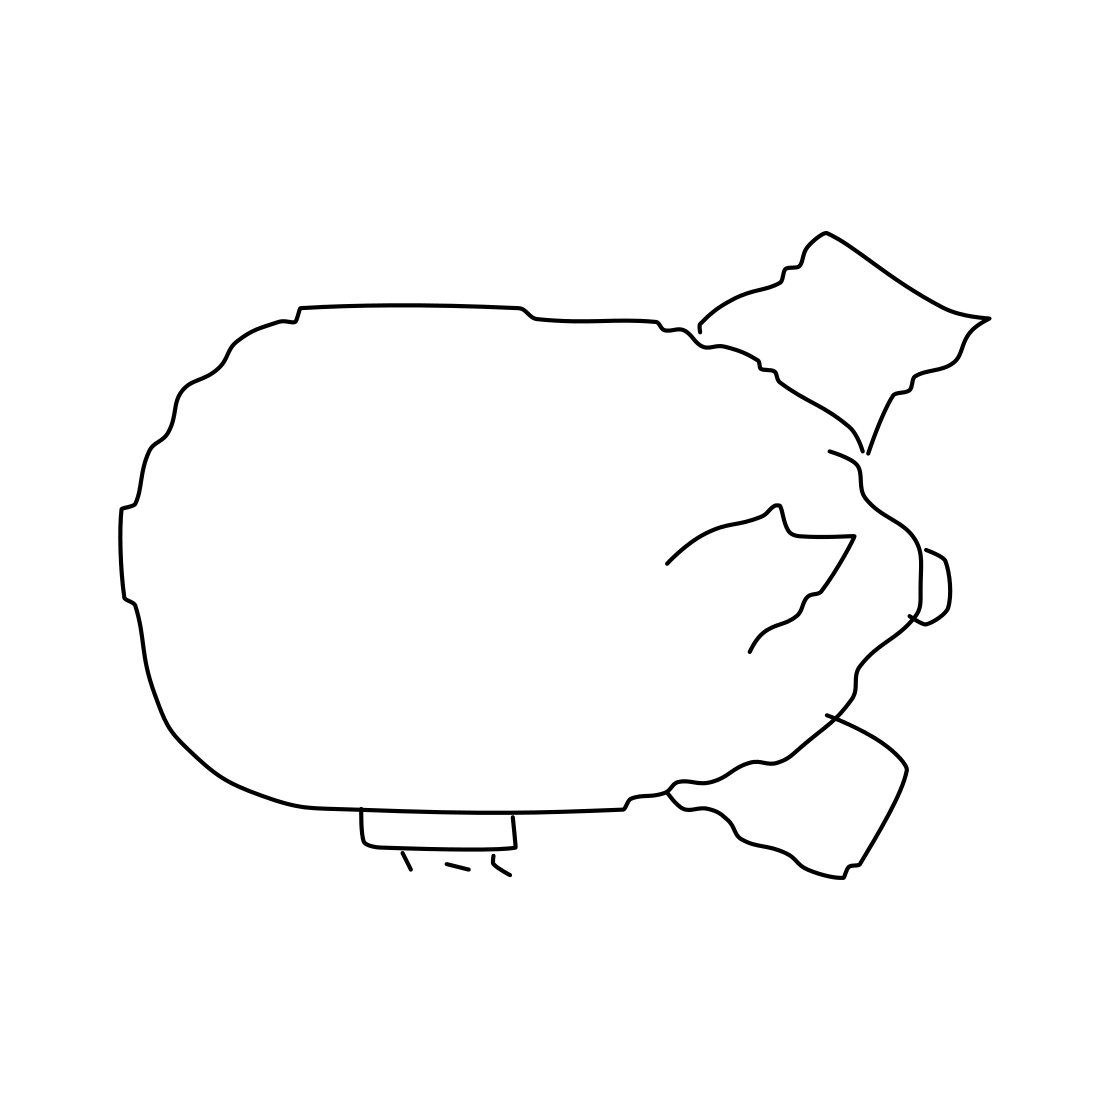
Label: blimp